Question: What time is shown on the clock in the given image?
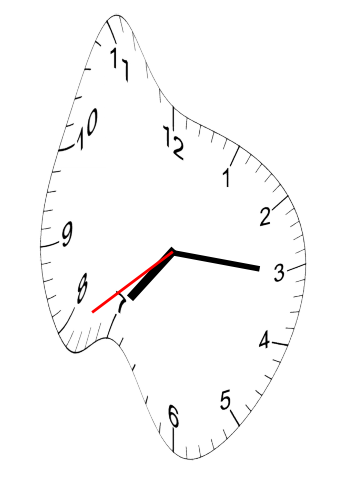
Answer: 07:15:39